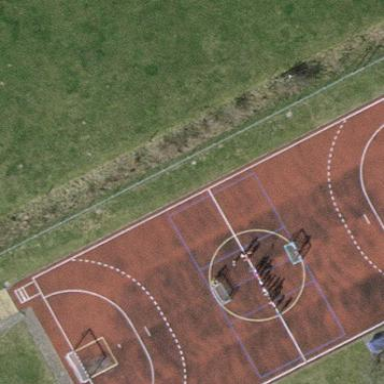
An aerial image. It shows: Multi-sport pitch for leisure activities.